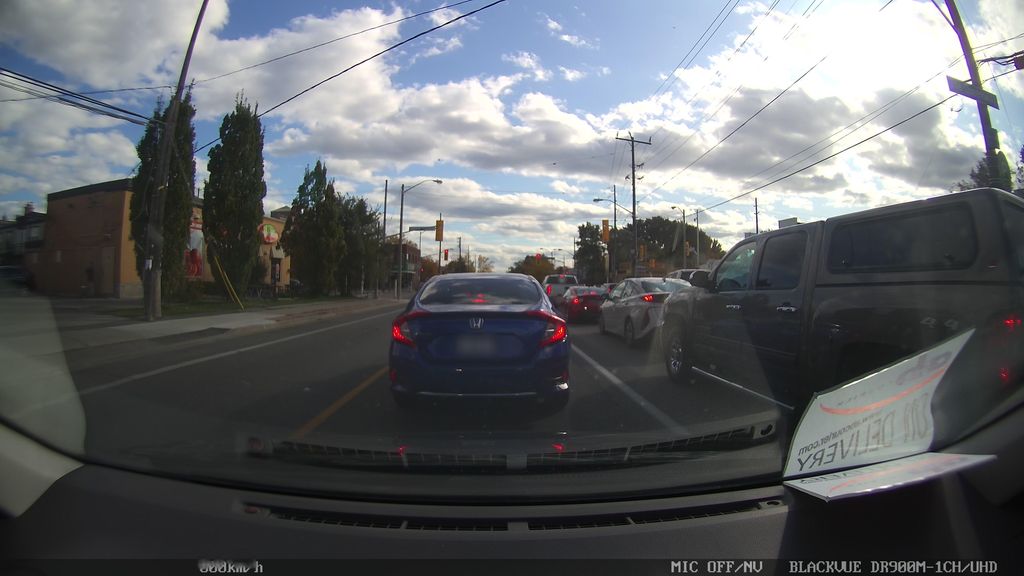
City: toronto